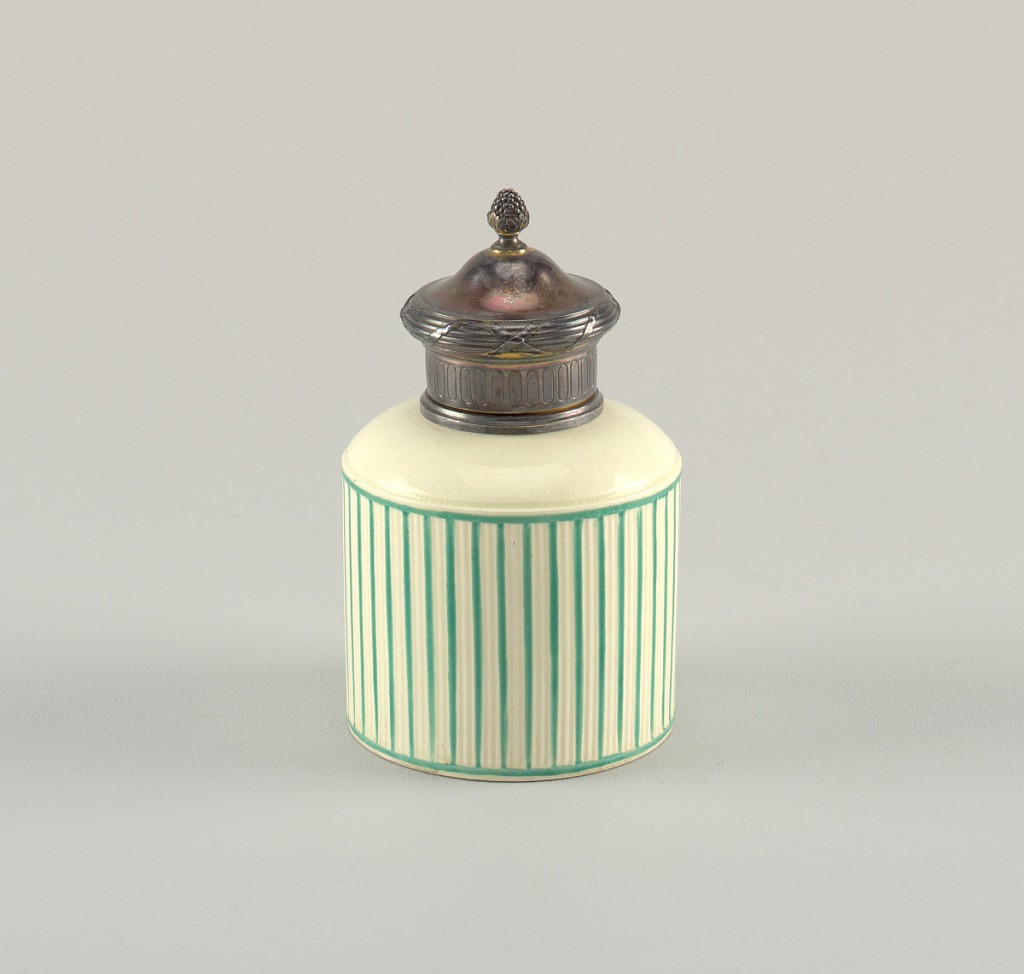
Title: Cover
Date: late 18th century
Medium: Lead-glazed earthenware with green underglaze decoration, silver gilt (cover)
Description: Cylindrical body. Broad shoulders, Snort neck encased in silver gilt. Body ribbed and striped in green. Cover of silver gilt with knob in the form of a bunch of grapes.